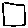
Label: square